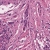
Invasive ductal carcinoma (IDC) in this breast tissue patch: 1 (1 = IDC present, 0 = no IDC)